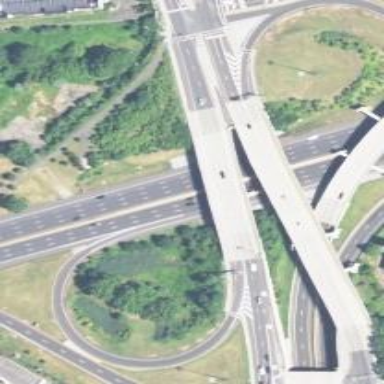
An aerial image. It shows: Junction.